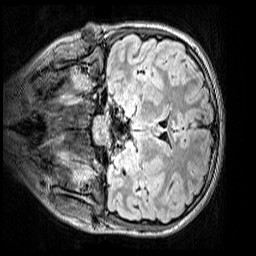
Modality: FLAIR
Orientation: coronal
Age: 11
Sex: female
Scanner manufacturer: siemens
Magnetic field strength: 3 T
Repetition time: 5 s
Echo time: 0.388 s